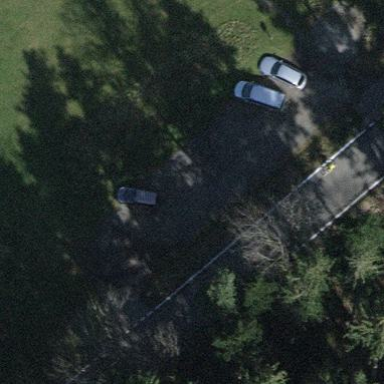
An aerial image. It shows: Parking area.